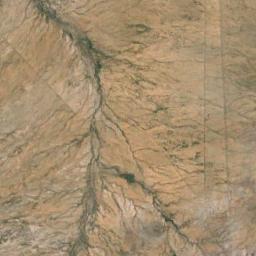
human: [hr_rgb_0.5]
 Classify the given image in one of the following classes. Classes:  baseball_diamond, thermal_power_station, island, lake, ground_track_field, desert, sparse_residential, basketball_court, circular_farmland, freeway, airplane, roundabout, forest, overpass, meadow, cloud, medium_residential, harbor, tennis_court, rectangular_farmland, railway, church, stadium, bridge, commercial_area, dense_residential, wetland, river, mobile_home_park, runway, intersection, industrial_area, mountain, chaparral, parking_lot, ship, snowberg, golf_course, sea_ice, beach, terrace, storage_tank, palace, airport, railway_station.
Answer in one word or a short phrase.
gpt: mountain